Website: walmart
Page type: address-validator
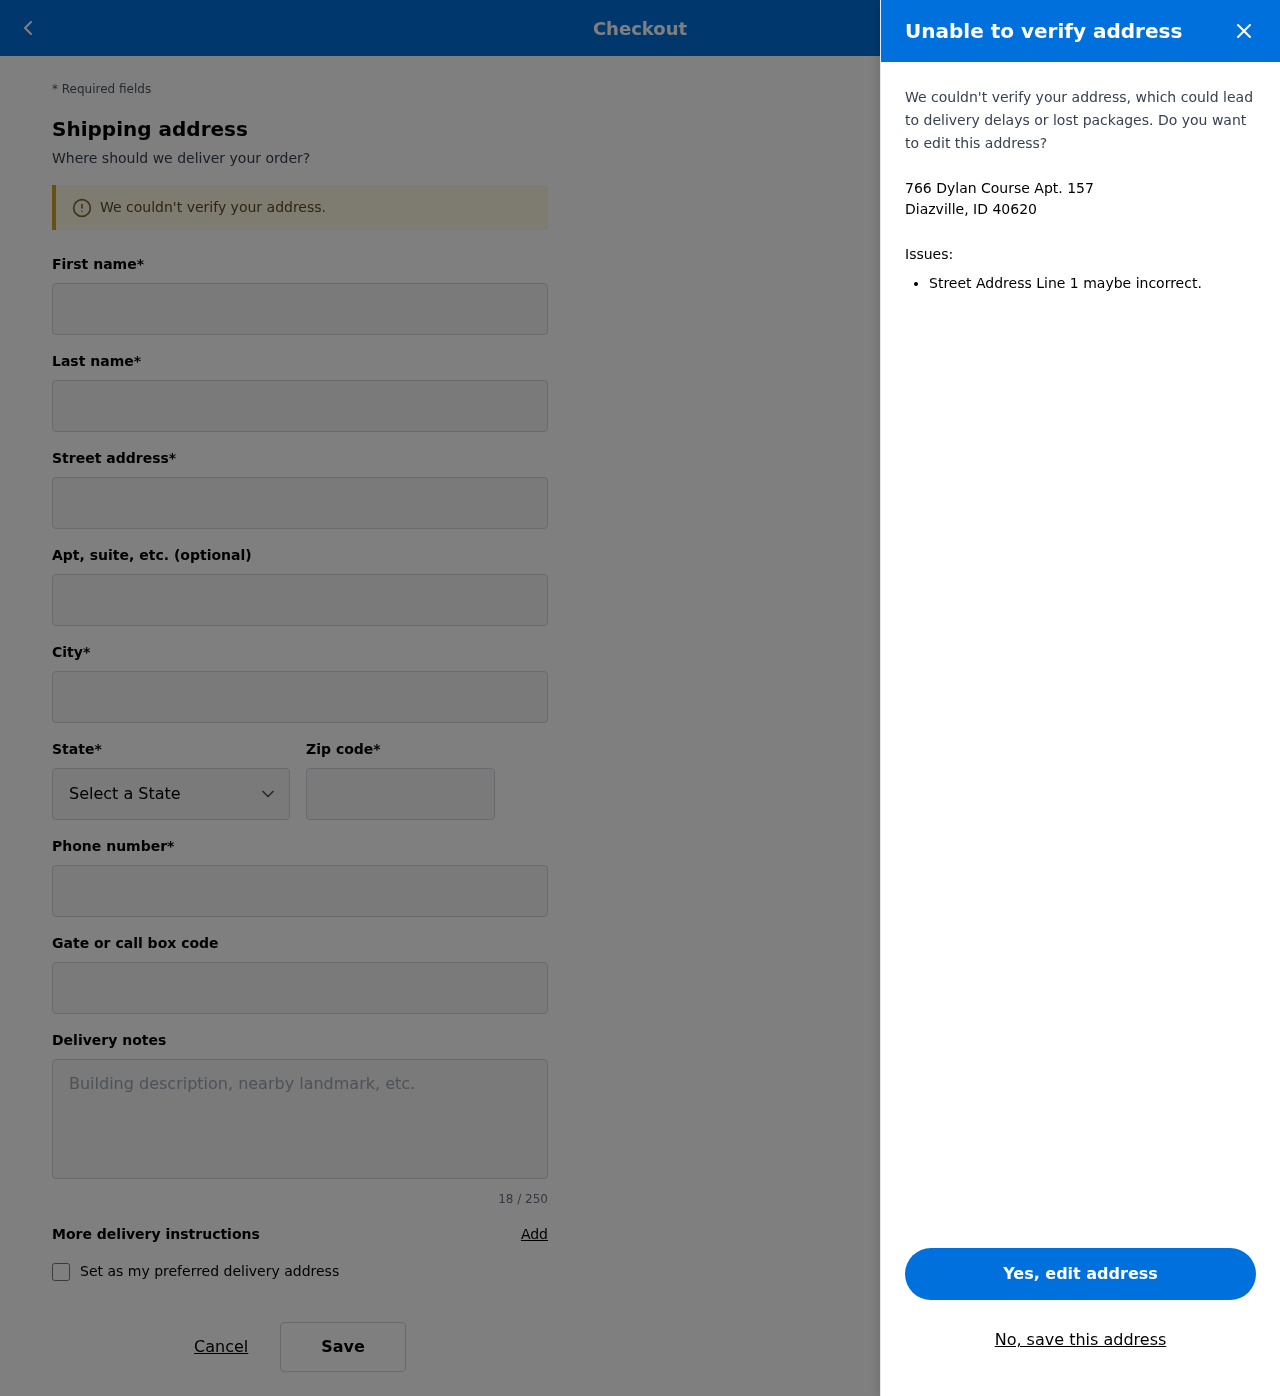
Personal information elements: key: PII_CITY_STATE_ZIP
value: Diazville, ID 40620
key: PII_DELIVERY_INSTRUCTIONS
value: Signature required
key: PII_STATE_ABBR
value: ID
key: PII_STREET
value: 766 Dylan Course Apt. 157
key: PII_FIRSTNAME
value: Carrie
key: PII_LASTNAME
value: Collins
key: PII_STREET2
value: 8119 Stacie Freeway Apt. 051
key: PII_CITY
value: Diazville
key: PII_POSTCODE
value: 40620
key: PII_PHONE
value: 4574283994
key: PII_SECURITY_CODE
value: PT66